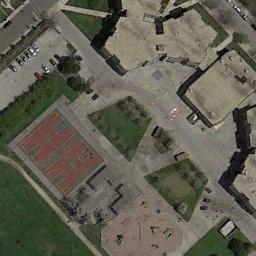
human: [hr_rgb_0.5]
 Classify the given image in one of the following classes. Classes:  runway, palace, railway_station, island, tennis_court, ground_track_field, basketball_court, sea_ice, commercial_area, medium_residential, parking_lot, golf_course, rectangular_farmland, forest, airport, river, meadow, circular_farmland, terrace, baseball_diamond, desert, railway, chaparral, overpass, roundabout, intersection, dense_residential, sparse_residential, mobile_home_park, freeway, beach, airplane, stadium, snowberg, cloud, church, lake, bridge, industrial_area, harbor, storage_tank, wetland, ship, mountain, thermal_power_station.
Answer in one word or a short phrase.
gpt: basketball_court